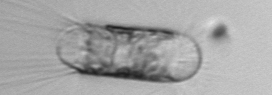
Label: Corethron_hystrix